Current action and preconditions to check: path_clear

Your task: For each precondition in the list above, predict whether it will hold at this action.

Consider the current scene as observed from the mobile robot's camera, and analyze the predicted future states of all dynamic agents (e.g., people, animals, vehicles, or any moving entities) within the NEXT SECOND.

IMPORTANT: Only answer "very likely" if you are absolutely certain—based on strong, clear evidence—that a dynamic agent will violate the precondition in the predicted future state. Do NOT answer "very likely" for unlikely, ambiguous, or low-probability risks.

Ask yourself for each precondition: Is there a high probability, with clear and convincing evidence, that the predicted future states of any dynamic agent will interfere with the predicted future state of the currently executing action within the NEXT SECOND, causing that precondition to fail?

Assess the risk level based on these predictions. Use "likely" or "very likely" if motions create a clear risk of interference.

Use "neutral" or "improbable" if agents are nearby but their predicted paths are clearly diverging or non-conflicting.

Failure Risk Categories: "very improbable", "improbable", "neutral", "likely", "very likely"

Answer Format: Output ONLY the probability_of_failure value from these categories: "very improbable", "improbable", "neutral", "likely", "very likely"

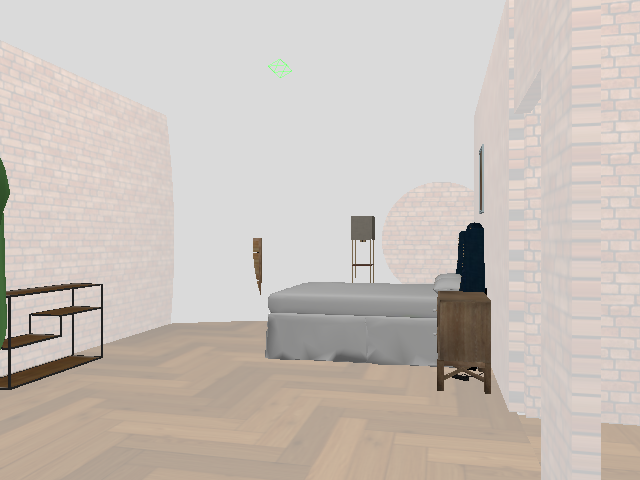

Answer: very likely